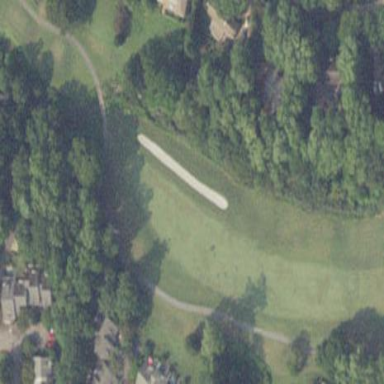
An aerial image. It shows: Grassy area designated as golf fairway.